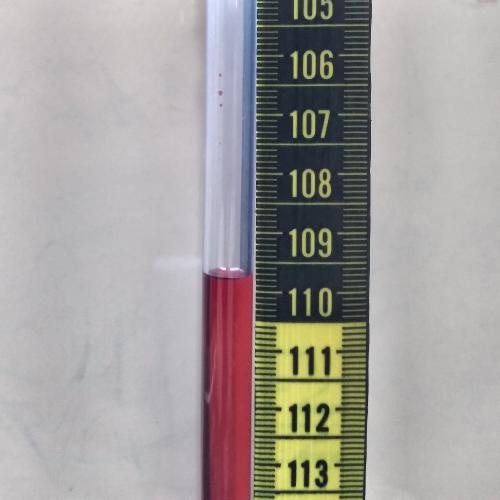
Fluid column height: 109.8 cm